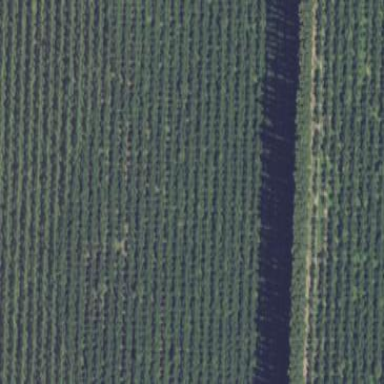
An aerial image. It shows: Vineyard growing grapes.